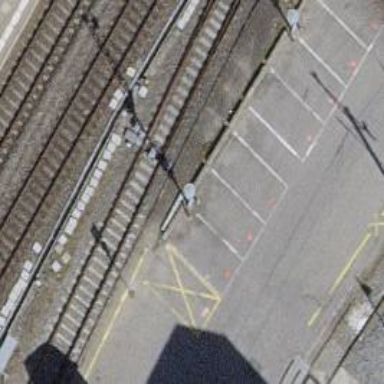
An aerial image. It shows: Railway switch.